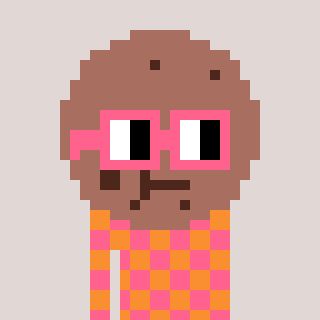
a pixel art character with square pink glasses, a cookie-shaped head and a orange-colored body on a warm background